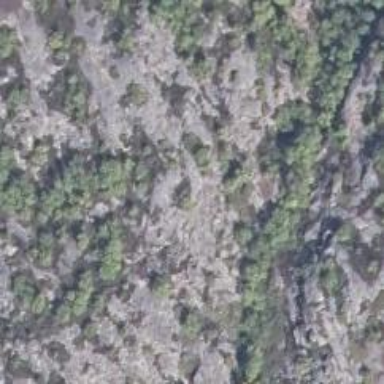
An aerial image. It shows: Cliff in nature.